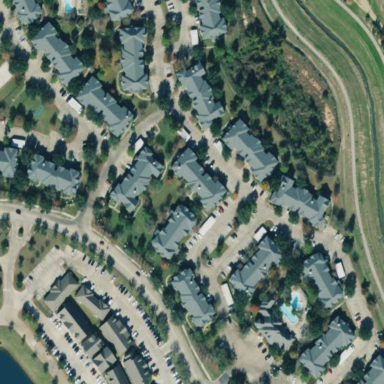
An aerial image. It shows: Residential area with apartments.